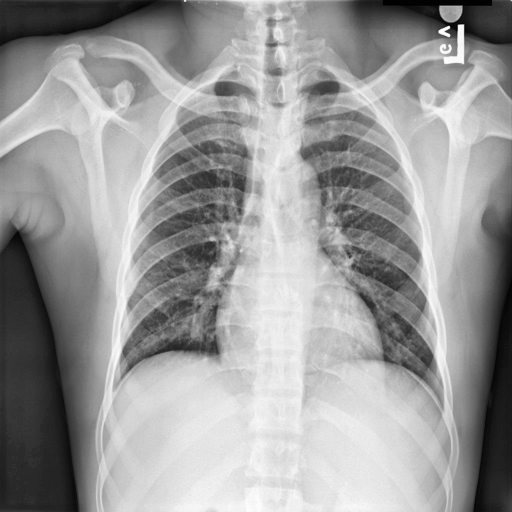
Finding: NORMAL